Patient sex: M
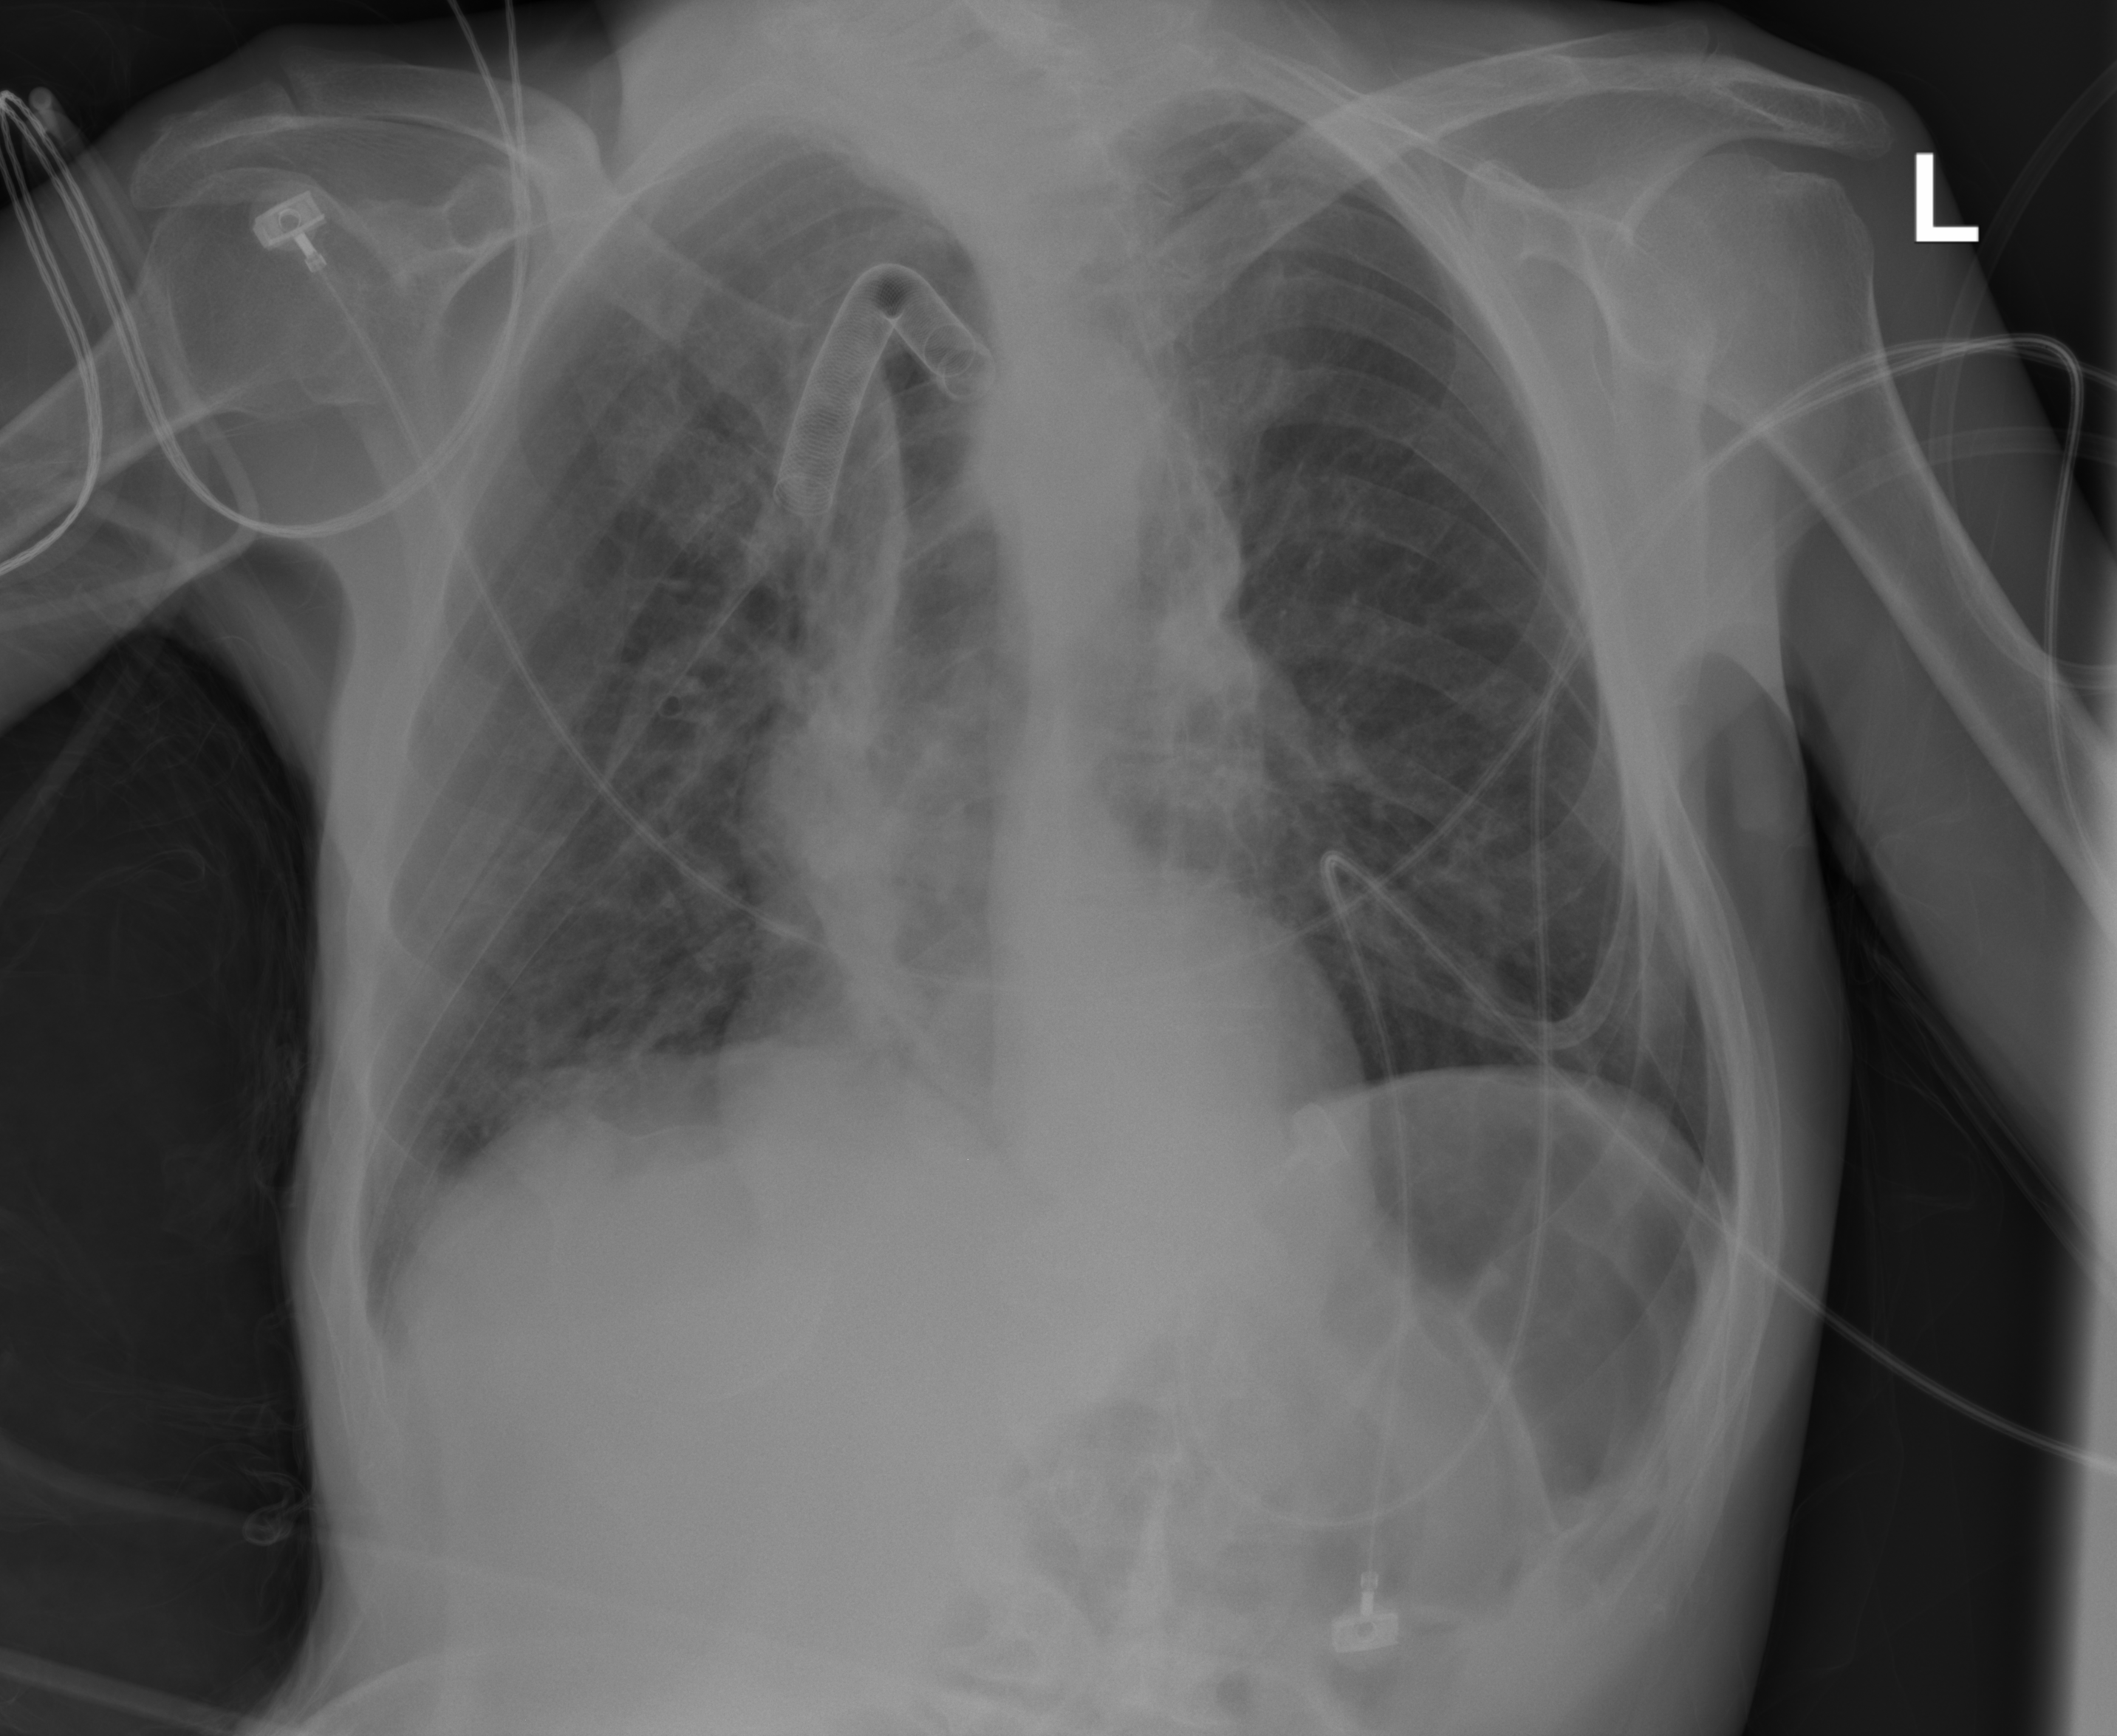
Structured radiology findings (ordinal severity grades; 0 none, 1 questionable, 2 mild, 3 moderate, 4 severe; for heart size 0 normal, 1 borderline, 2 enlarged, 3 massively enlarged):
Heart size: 0
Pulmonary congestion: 0
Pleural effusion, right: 2
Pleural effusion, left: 0
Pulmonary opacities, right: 2
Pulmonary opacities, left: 0
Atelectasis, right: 2
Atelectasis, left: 0